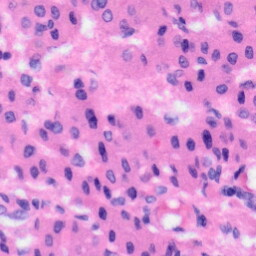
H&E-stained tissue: Liver